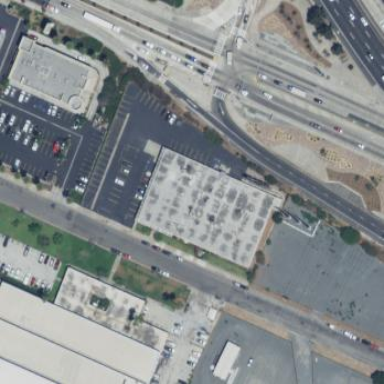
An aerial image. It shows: Warehouse.